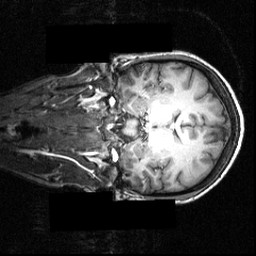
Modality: T1w
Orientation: coronal
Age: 28
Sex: female
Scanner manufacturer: siemens
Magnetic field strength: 3.951 T
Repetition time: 1.5 s
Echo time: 0.00335 s